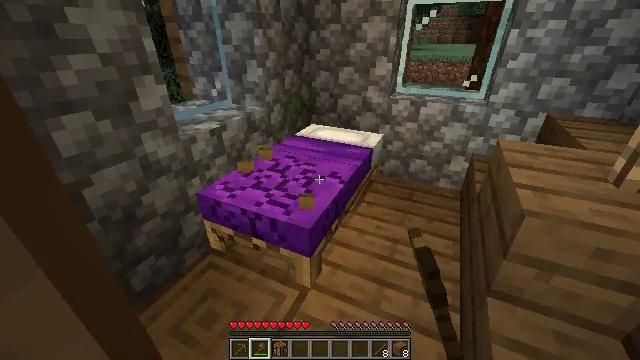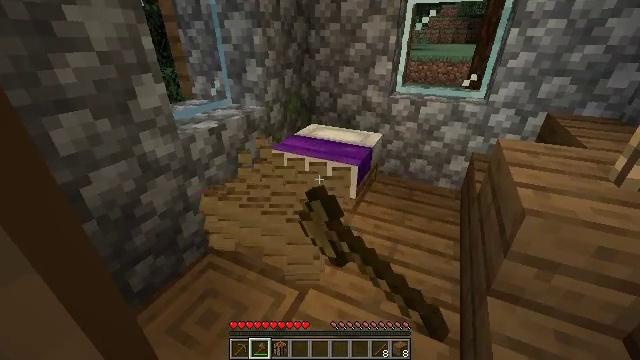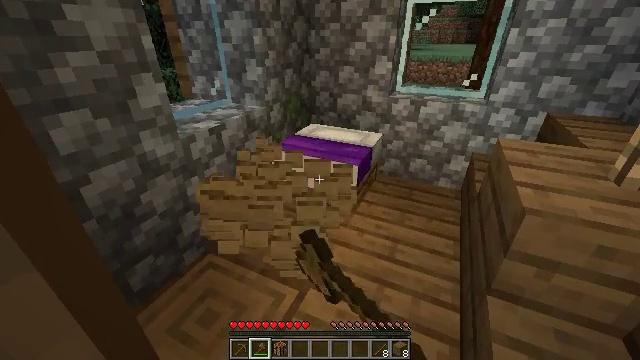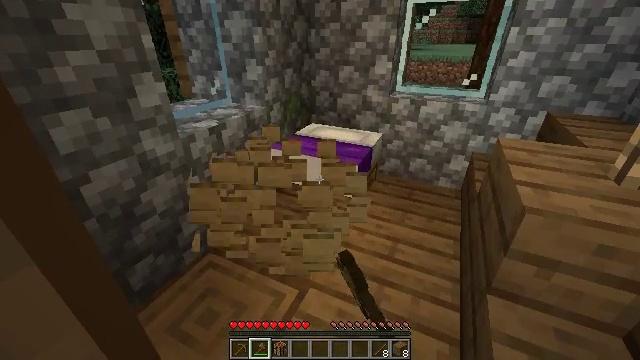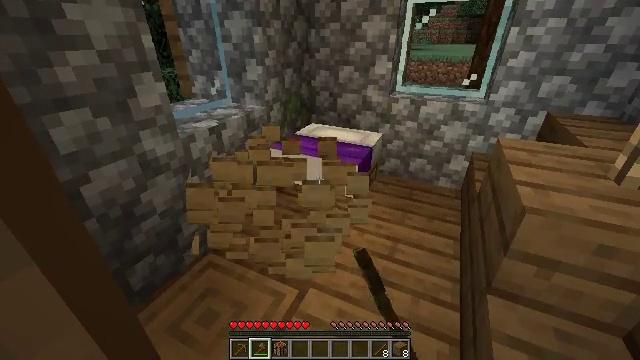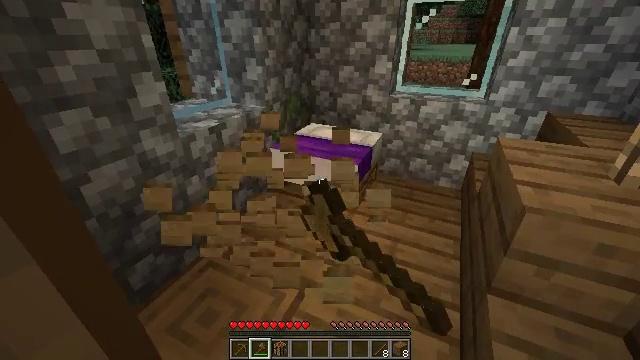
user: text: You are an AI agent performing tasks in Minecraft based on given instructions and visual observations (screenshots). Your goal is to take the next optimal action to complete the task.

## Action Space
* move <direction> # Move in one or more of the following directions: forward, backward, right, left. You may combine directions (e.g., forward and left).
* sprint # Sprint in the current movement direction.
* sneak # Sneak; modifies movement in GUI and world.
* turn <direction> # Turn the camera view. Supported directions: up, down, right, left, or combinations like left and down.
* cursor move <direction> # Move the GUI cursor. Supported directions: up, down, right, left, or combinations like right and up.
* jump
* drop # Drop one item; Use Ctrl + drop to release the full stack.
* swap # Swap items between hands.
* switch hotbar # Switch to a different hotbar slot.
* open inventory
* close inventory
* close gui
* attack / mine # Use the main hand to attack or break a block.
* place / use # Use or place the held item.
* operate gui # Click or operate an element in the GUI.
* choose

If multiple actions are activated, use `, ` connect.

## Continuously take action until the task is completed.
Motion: motion action
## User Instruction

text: Break the purple bed to move it.
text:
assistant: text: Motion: attack / mine
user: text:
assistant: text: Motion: attack / mine
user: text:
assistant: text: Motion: attack / mine
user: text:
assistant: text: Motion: attack / mine
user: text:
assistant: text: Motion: attack / mine
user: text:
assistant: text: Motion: attack / mine